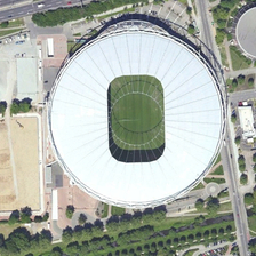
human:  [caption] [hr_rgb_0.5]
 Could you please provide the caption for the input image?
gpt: A green football field around a closed stadium

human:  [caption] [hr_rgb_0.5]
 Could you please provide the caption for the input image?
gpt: Circular green soccer field, square opening

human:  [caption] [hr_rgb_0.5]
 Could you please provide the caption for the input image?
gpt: A round green football field is in the middle of a square open circular stadium

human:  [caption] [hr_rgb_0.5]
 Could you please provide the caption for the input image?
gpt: A round green football field is in the middle of a round stadium with square opening

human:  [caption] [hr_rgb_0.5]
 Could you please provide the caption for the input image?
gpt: A round green football field is in the middle of a round stadium with a square opening